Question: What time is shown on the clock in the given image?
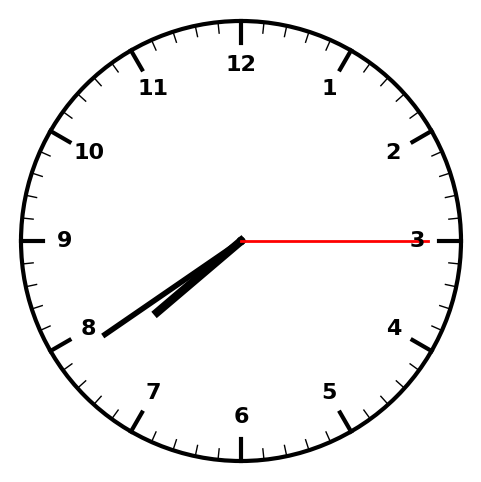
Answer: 07:39:15